Aerial crown-view tile of a tropical tree (Barro Colorado Island, Panama), acquired 20240813:
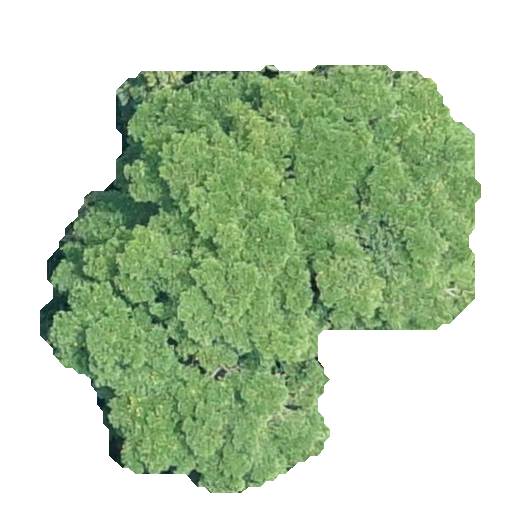
Species: Terminalia amazonia
GBIF accepted scientific name: Terminalia amazonica
Crown area: 197.997 m²